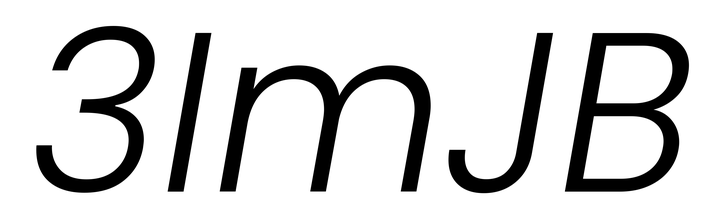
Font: Poppins-LightItalic